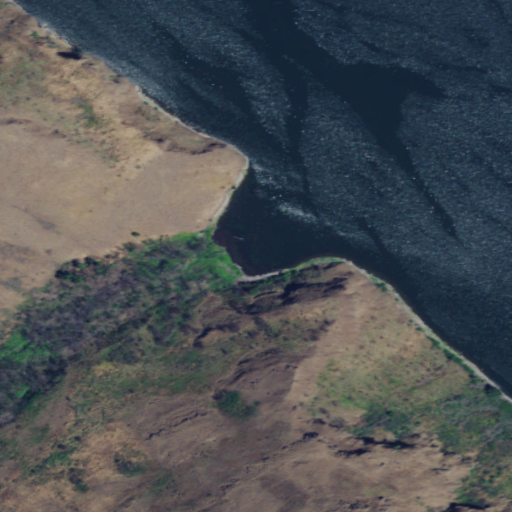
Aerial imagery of valley in Washington named Kluge Canyon containing grassland, open water, shrub, and evergreen forest